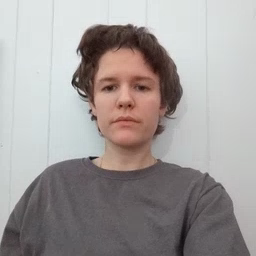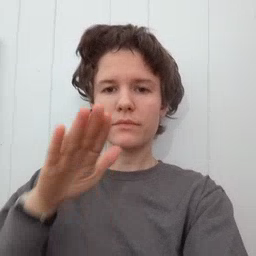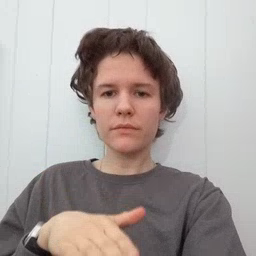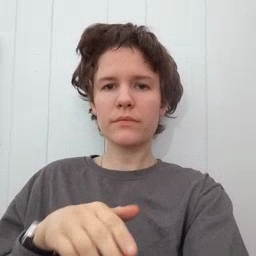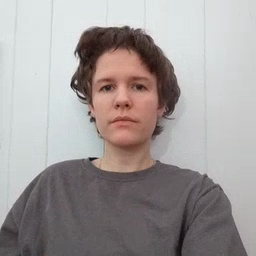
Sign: on